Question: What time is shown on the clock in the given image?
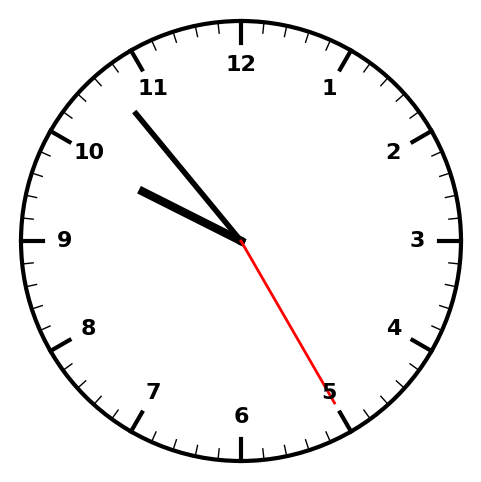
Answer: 09:53:25